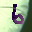
Label: 6